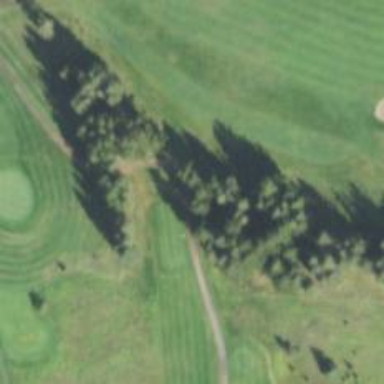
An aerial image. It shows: Path used for both walking and golf.